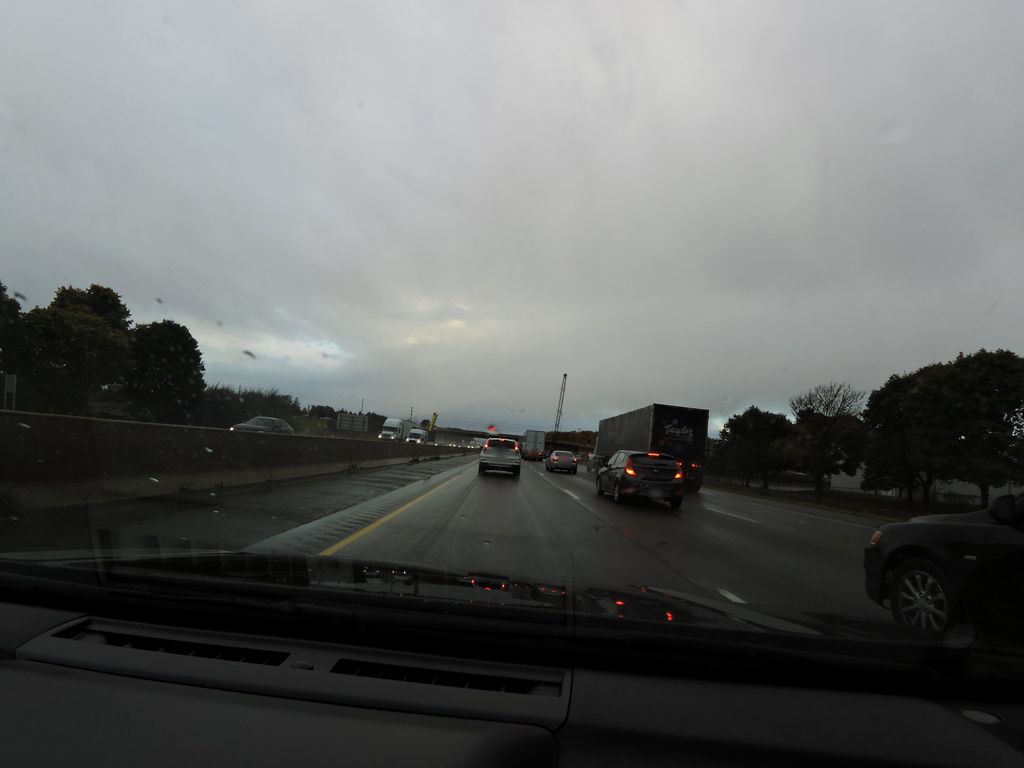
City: kitchener-waterloo